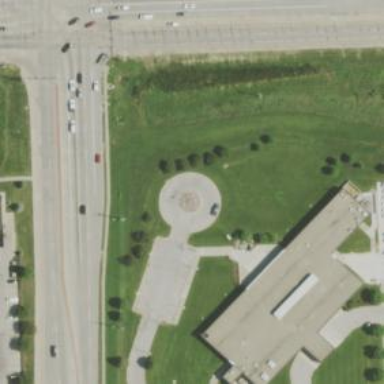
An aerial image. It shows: Police building.